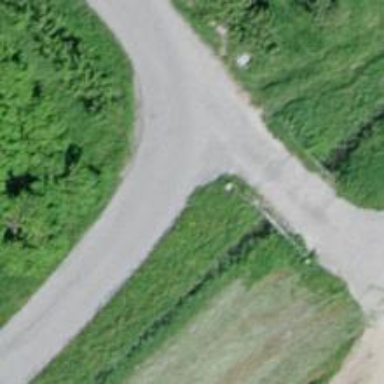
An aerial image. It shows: Unclassified road.